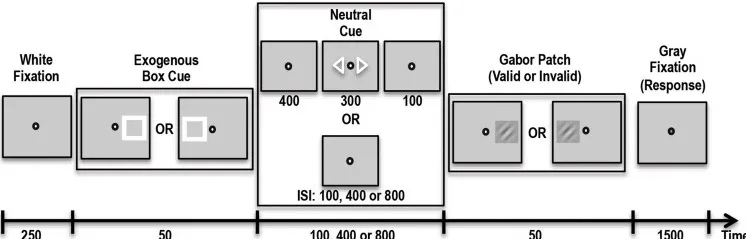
Schematic showing the various tasks administered to patient and controls. (C) Schematic of the Exogenous Cueing Task with Explicit Reorienting. ISI, Inter-stimulus Interval is the time between the cue and stimulus. ISI for the Endogenous Cueing Task was fixed at 100 ms; ISI for Exogenous Cueing Task was 0, 100, 250, 500 or 700 ms; ISI for the Exogenous Cueing Task with Explicit Reorienting was 100, 400 or 800 ms. Subjects were instructed to indicate the orientation of the Gabor Patch with a button press during the Response window (Gray Fixation).
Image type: chart (chart)